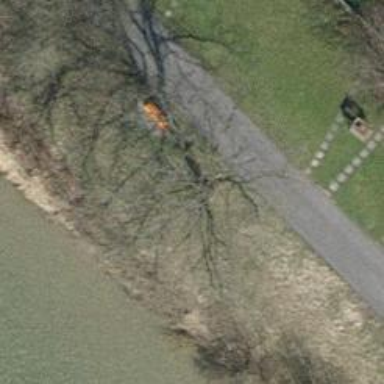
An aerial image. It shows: Bench for seating.